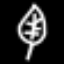
Label: leaf